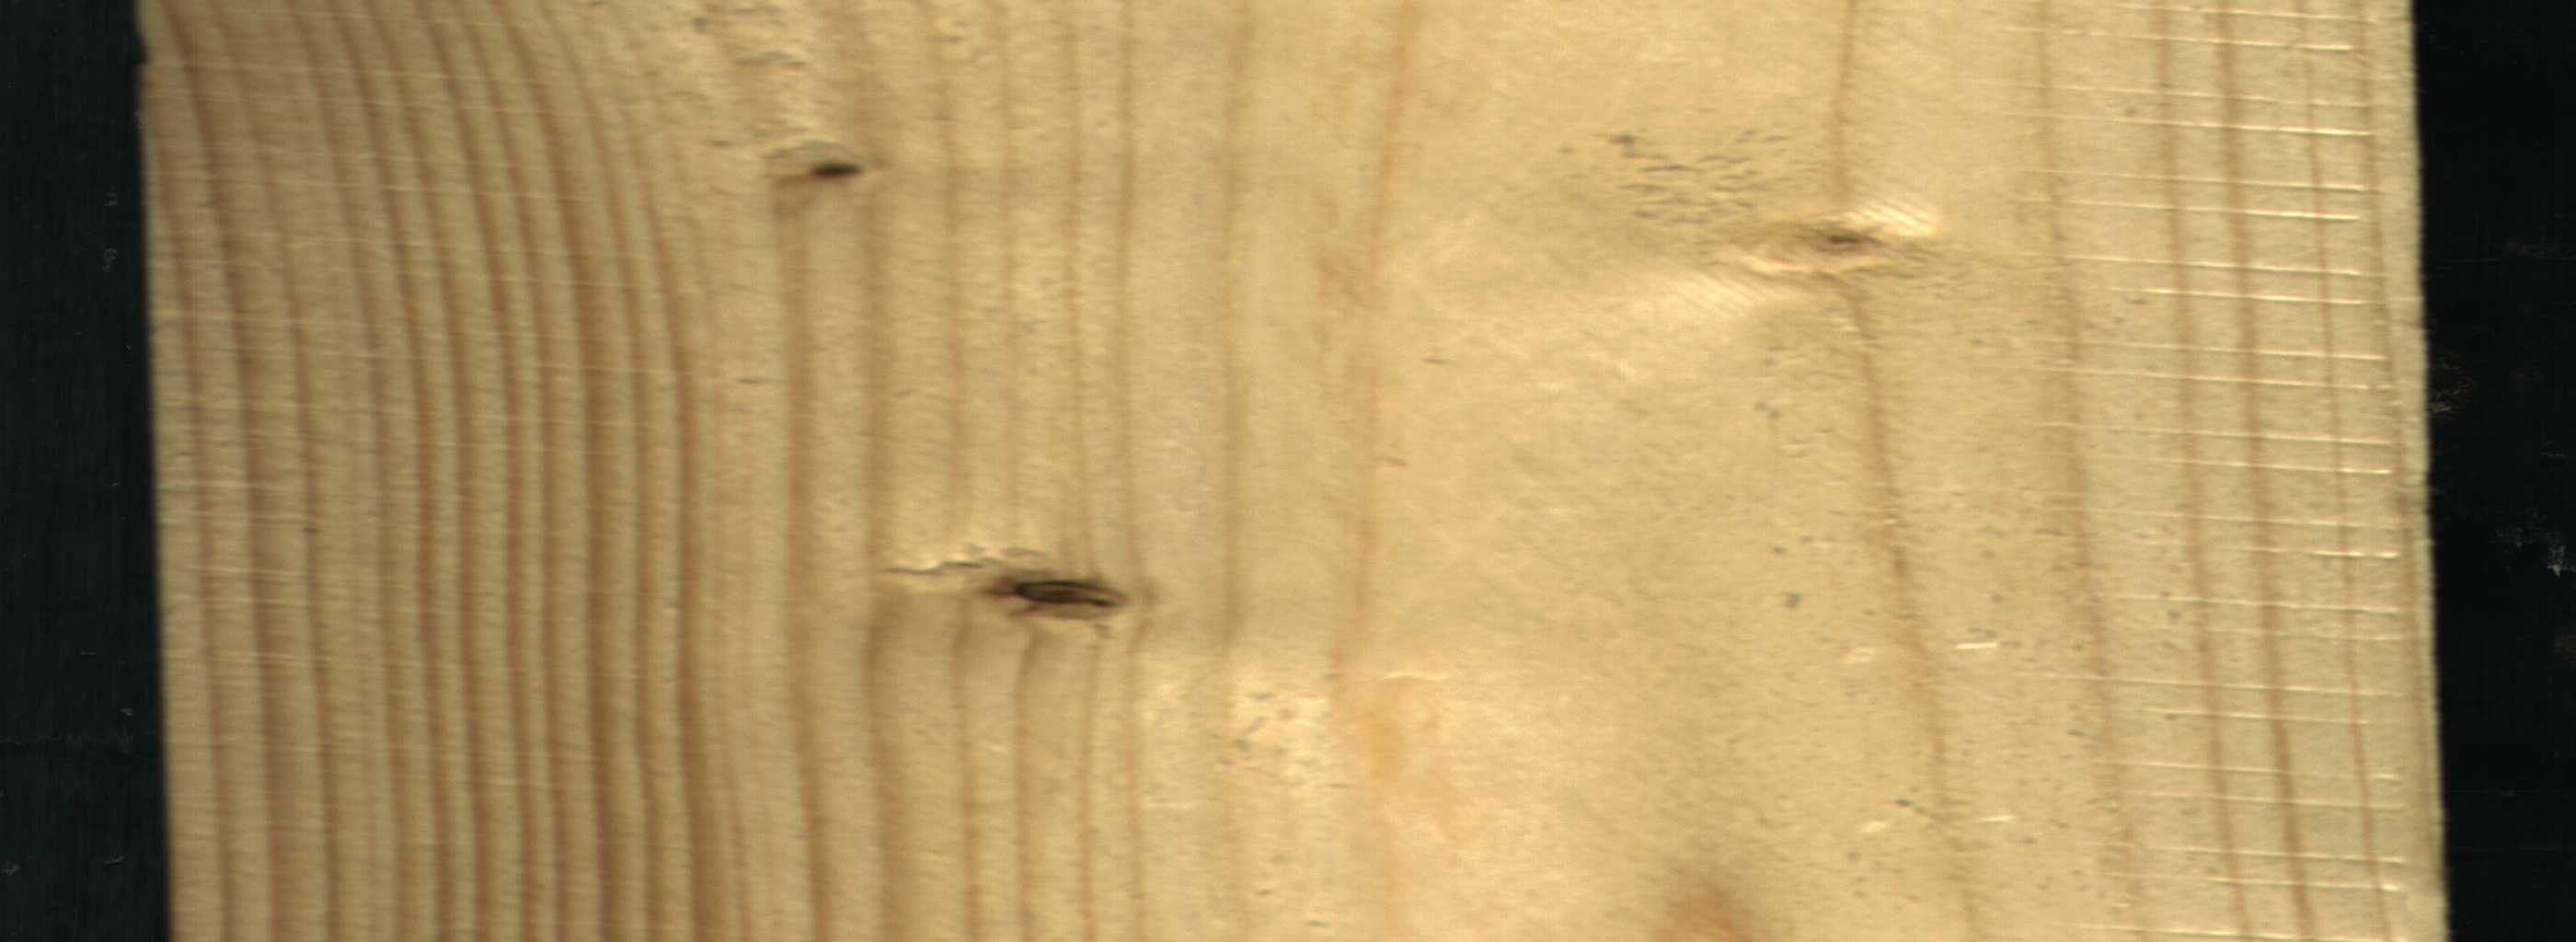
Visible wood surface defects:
Dead_Knot
Live_Knot
Live_Knot